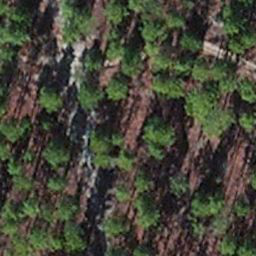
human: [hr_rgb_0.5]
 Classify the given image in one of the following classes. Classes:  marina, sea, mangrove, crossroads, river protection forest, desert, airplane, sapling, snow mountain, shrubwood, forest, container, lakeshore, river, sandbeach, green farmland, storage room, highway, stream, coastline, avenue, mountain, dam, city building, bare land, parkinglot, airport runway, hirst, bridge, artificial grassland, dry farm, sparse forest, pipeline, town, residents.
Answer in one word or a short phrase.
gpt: sapling